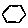
Label: hexagon